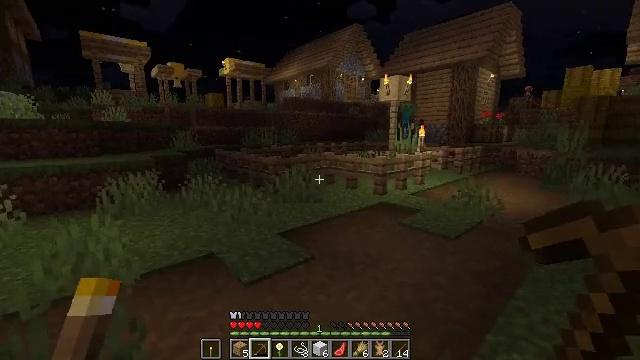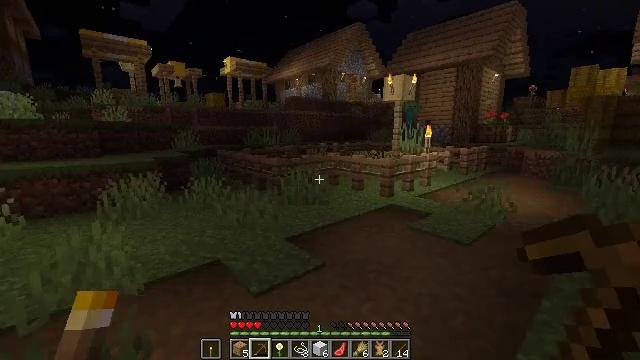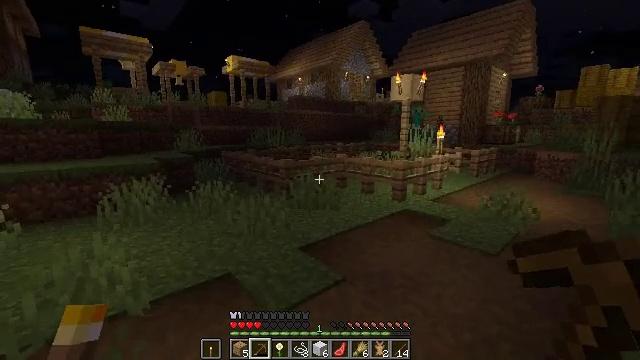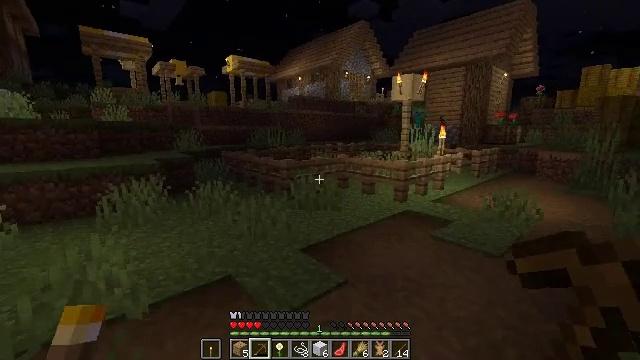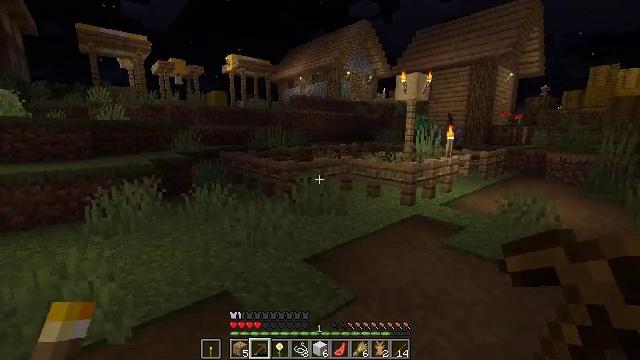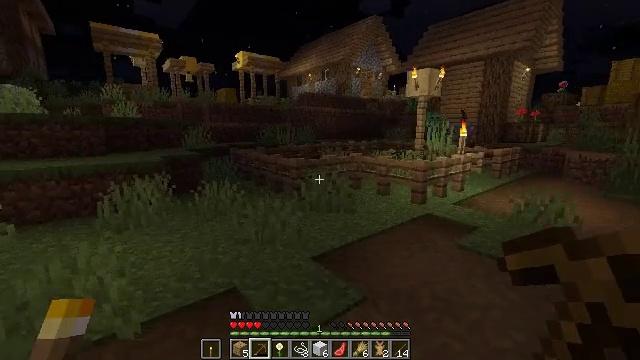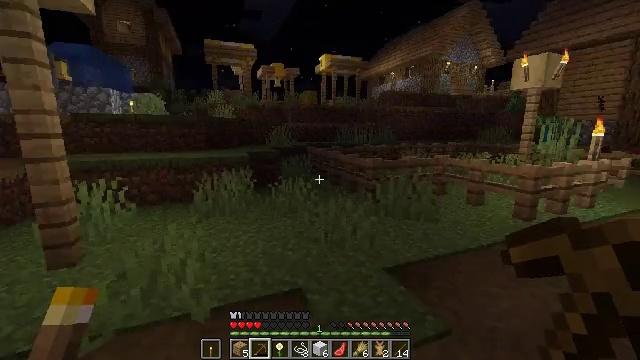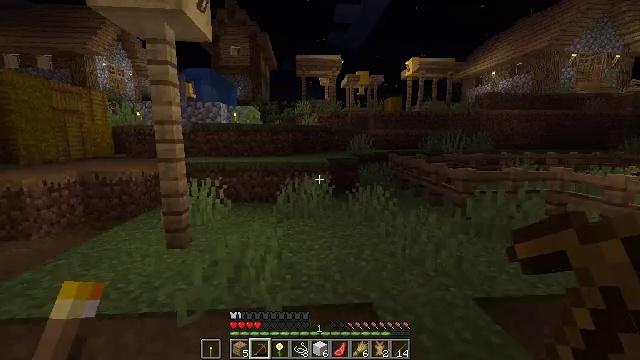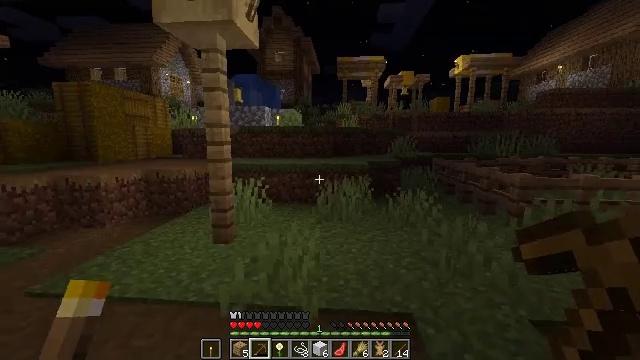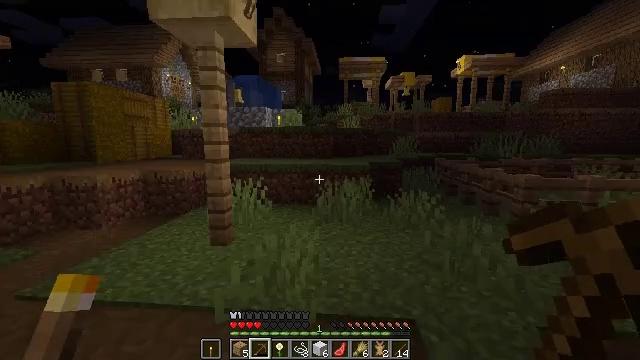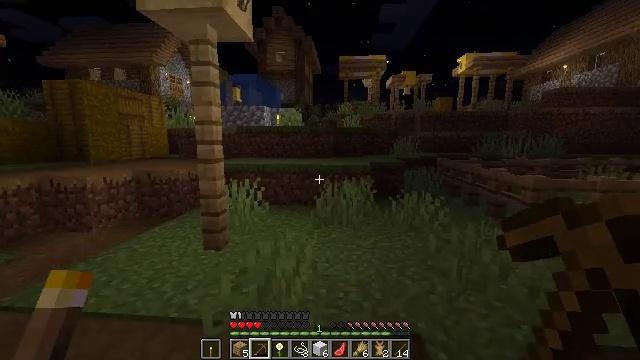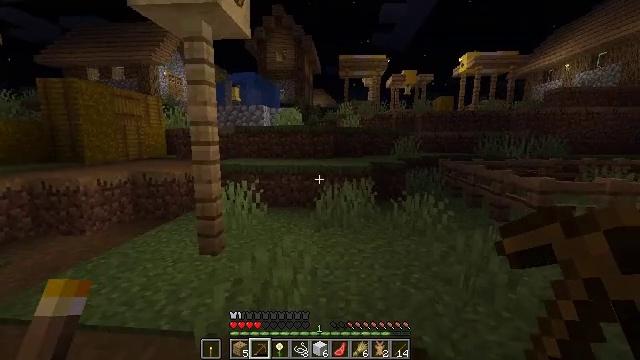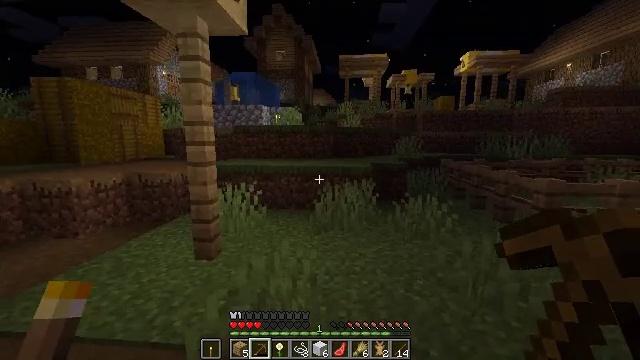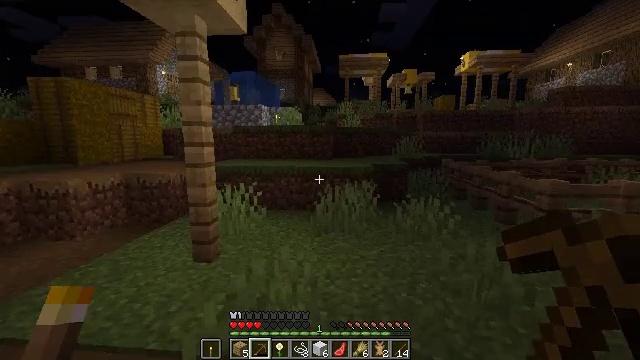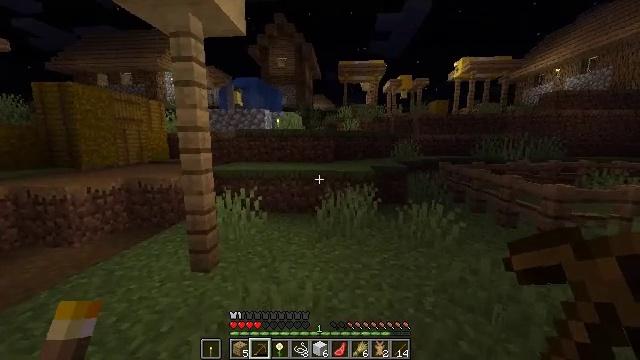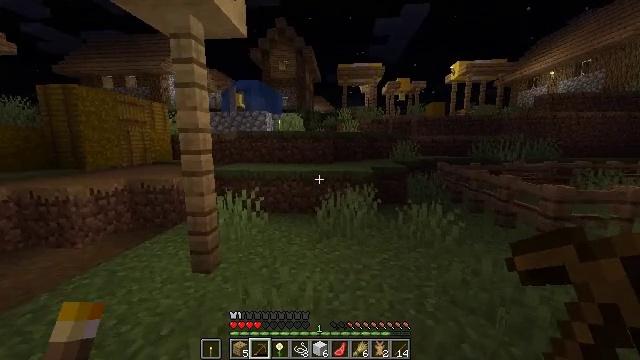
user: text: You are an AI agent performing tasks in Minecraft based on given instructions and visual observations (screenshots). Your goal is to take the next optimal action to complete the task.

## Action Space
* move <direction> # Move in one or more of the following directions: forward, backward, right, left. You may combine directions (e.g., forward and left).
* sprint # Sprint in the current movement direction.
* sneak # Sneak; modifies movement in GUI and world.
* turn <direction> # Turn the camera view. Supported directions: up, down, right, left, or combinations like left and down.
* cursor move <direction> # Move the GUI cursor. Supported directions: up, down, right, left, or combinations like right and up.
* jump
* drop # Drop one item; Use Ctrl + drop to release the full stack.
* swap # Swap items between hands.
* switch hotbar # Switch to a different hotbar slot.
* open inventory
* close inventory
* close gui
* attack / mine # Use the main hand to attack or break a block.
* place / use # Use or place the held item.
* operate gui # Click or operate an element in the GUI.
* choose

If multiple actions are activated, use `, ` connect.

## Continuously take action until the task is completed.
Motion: motion action
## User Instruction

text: Interact with the crafting table to craft a loom.
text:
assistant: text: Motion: move forward and move left
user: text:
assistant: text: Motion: move forward and move left
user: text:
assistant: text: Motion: move forward
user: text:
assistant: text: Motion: move forward
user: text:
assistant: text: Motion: move forward, turn left
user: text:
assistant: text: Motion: turn left
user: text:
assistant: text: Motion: turn left and up
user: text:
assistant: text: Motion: turn left
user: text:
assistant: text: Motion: move forward
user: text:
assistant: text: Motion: move forward
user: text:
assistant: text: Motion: move forward
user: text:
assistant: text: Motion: no_op
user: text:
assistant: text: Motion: move forward
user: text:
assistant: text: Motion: move forward
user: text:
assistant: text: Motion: move forward
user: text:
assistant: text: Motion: move forward
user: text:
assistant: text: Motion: move forward
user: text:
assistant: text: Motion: move forward
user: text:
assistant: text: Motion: move forward
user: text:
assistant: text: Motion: move forward
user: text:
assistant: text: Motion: move forward
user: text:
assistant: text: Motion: move forward
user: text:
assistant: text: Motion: move forward
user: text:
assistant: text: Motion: move forward
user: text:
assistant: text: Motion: move forward
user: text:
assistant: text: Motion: move forward
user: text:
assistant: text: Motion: move forward
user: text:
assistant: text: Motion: move forward
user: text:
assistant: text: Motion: move forward and move left
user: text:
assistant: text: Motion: move forward and move left, jump